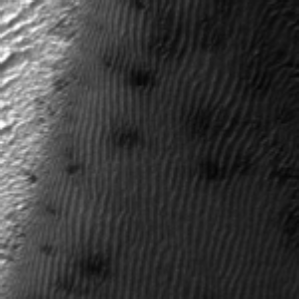
Label: frost